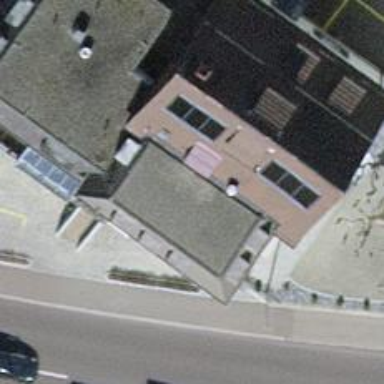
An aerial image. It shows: Restaurant.